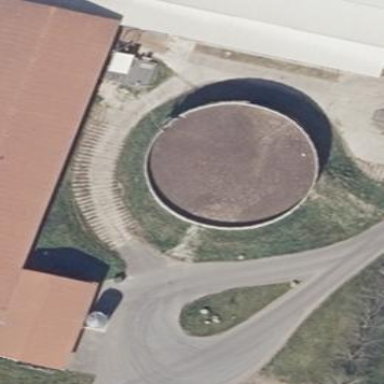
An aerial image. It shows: Building that is bunker silo.